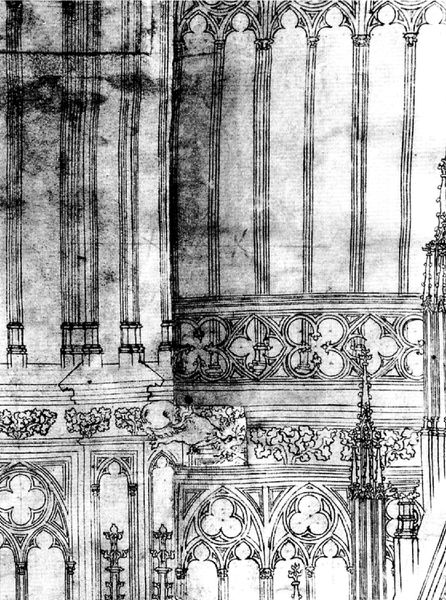
Titel: Mittelalterlicher Fassadenplan (Plan F) des Kölner Doms
Institution: Köln, Dombauarchiv
Schlagwörter: blätter, fenster, schwarz, skizze, säule, säulen, weiss, zeichnung, architektur, kirche, spitzen, gotik, ranken, bogen, fassade, detail, ornamente, krabbe, kreuz, dom, kohle, druck, schwarzweiß, entwurf, fries, gotisch, rosette, spitzbogen, plan, rosetten, lanzettfenster, masswerk, bauplan, aufriß, dreipaß, vierpaß, fiale, rißzeichnung